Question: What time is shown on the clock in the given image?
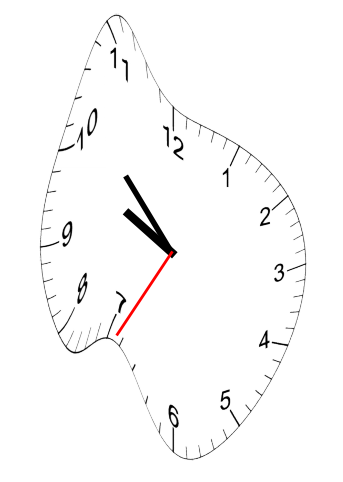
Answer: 09:52:35